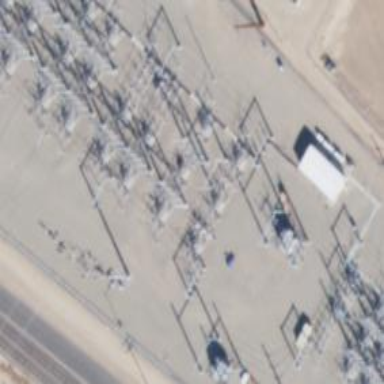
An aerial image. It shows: Switch for power supply.